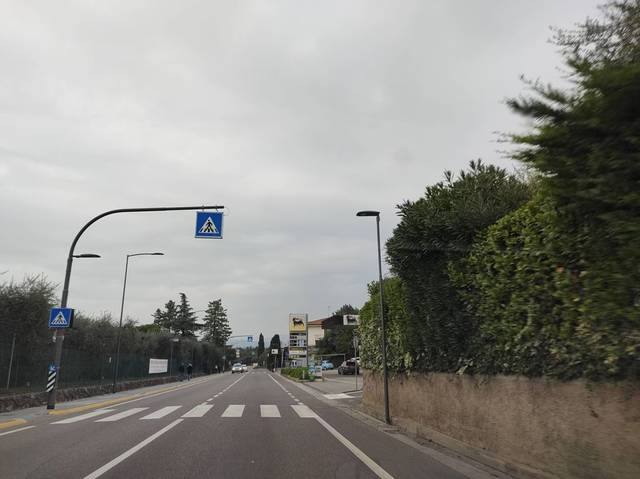
Region: Italy
Coordinates: 45.496, 10.739